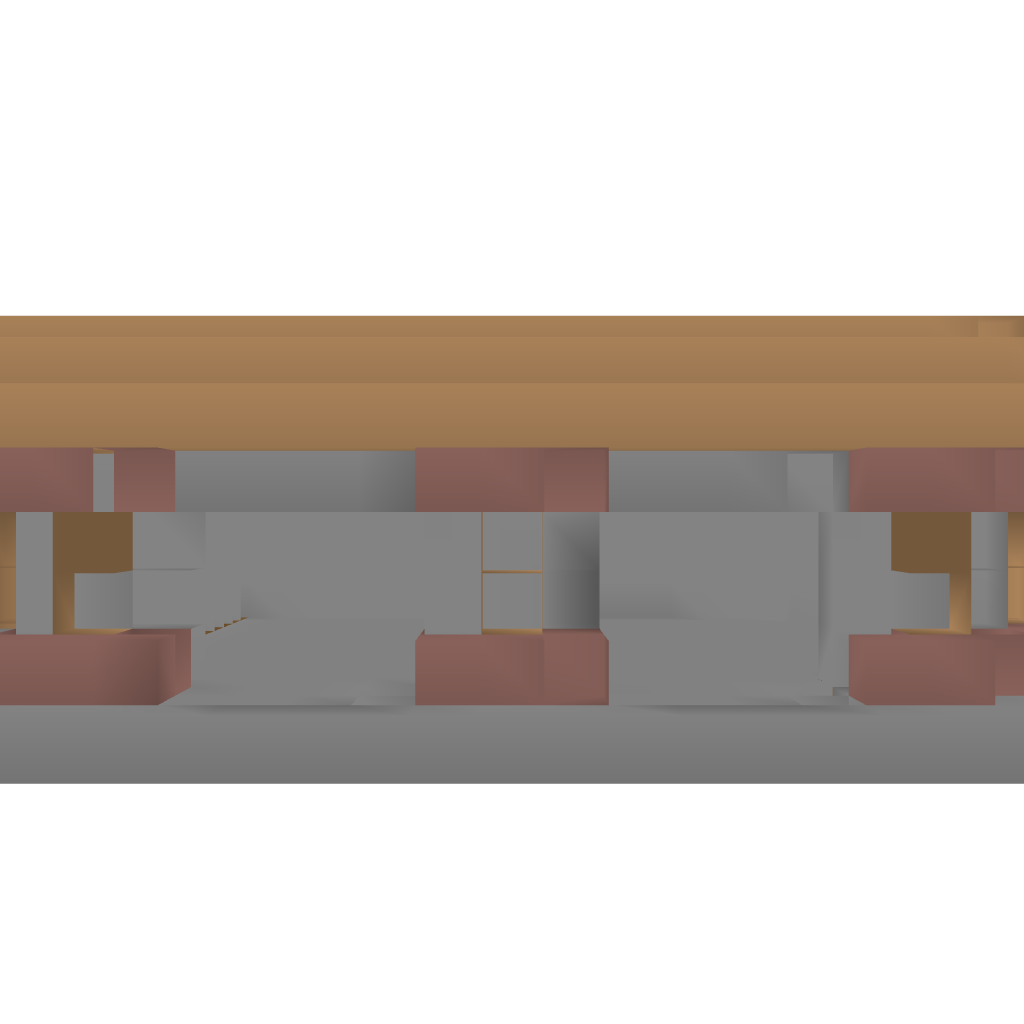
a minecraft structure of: Medieval Warehouse bad low quality